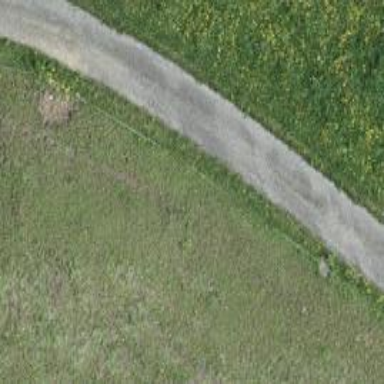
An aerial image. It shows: Track with grade 1 quality.